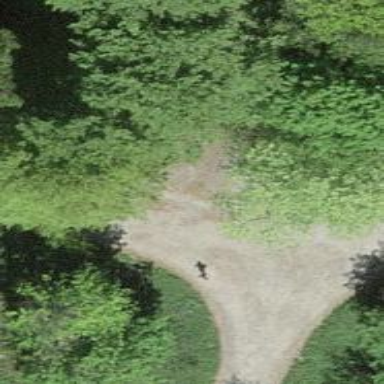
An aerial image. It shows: Fitness trail.